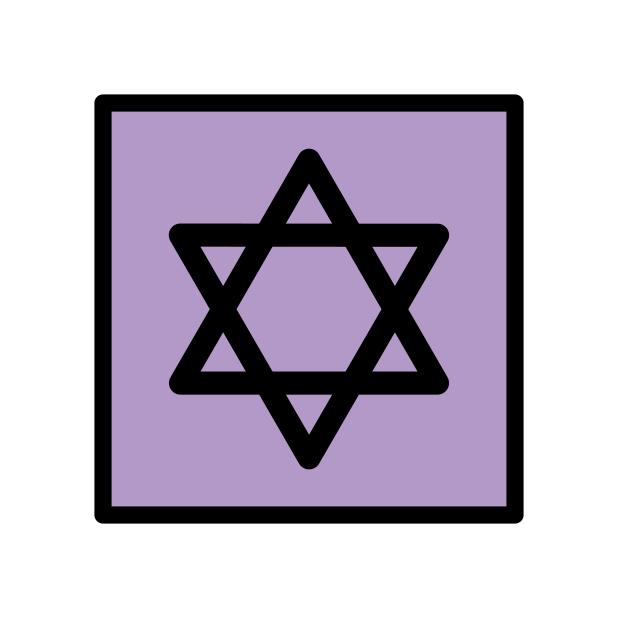
Emoji: ✡
Name: star of david
Unicode: 0x2721